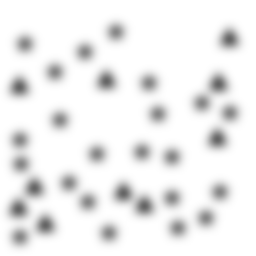
Squares: 0
Triangles: 10
Stars: 22
Total shapes: 32